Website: apple-inc
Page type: payment
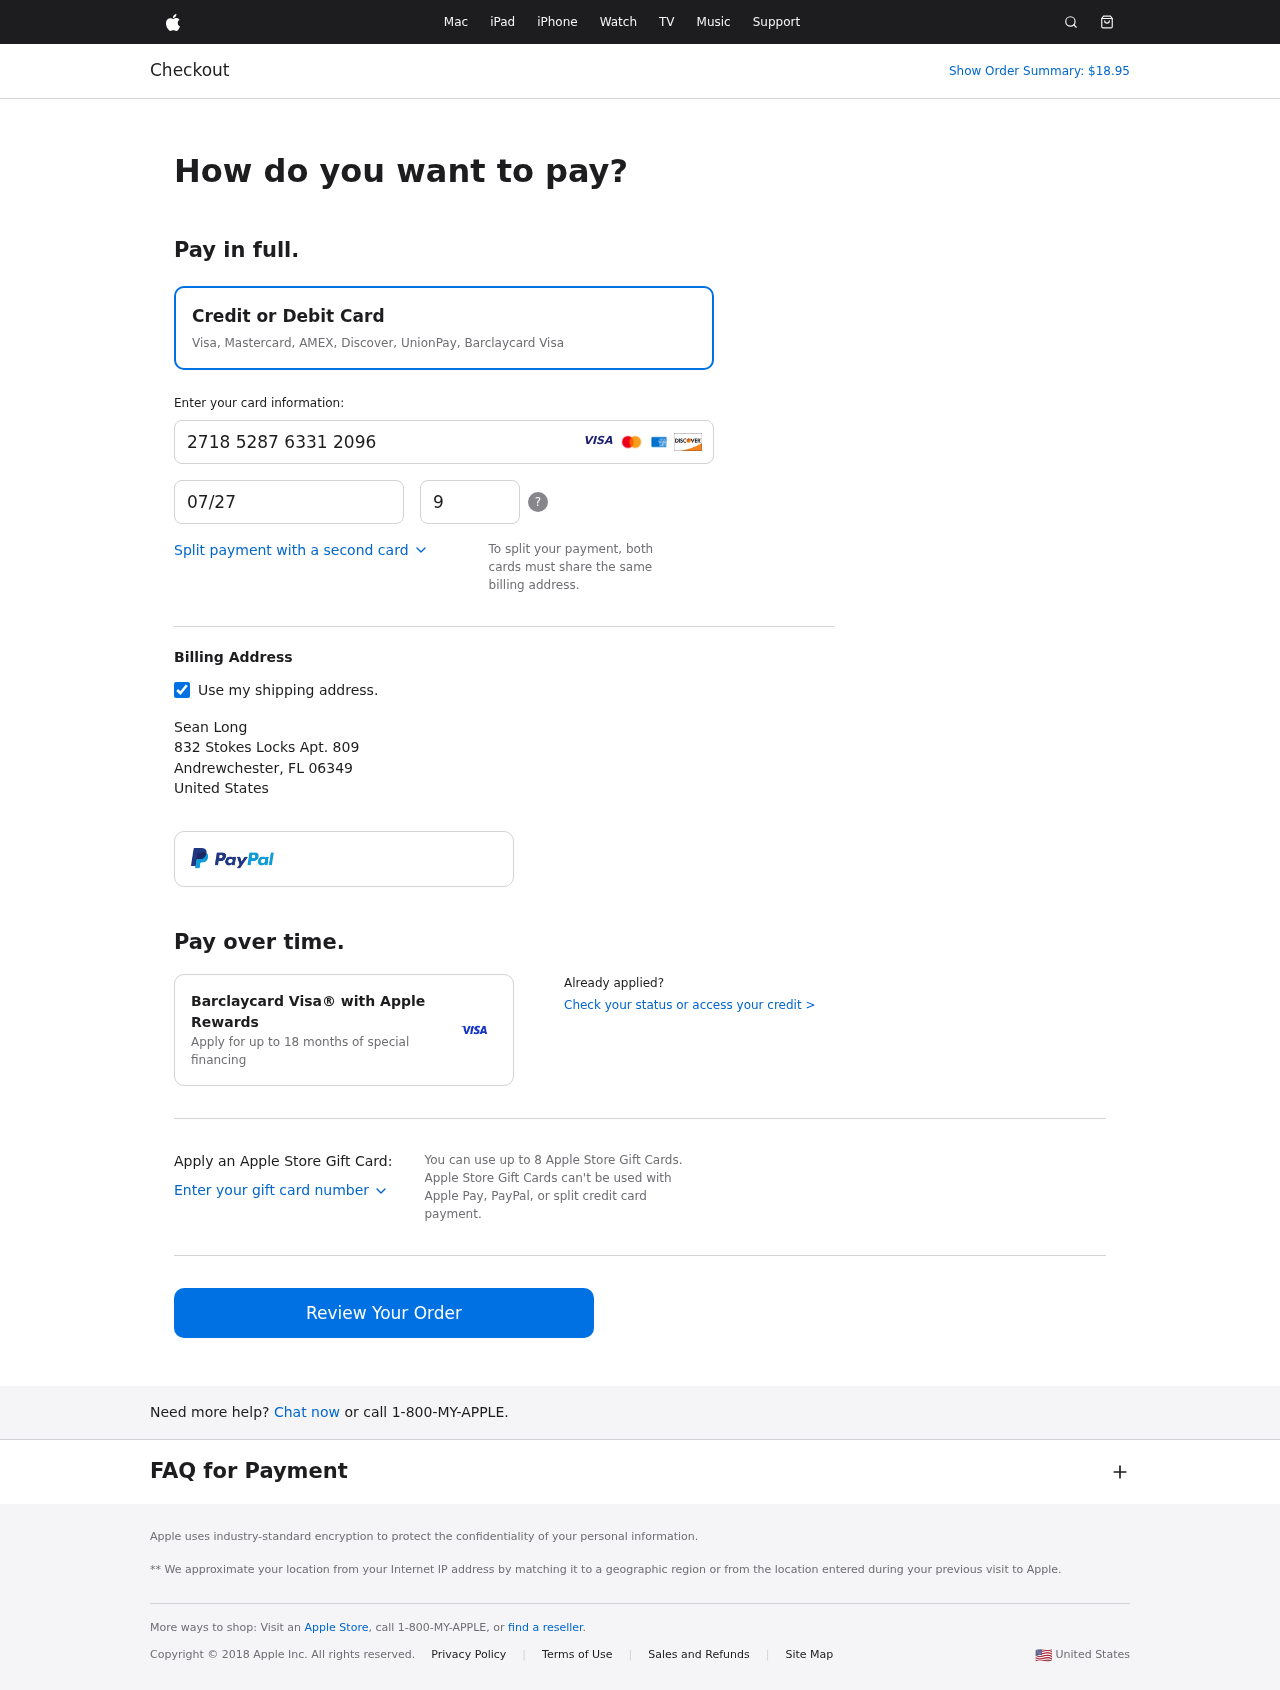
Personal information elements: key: PII_CARD_CVV
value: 999
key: PII_CARD_EXPIRY
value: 07/27
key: PII_CARD_NUMBER
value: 2718 5287 6331 2096
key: PII_CITY
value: Andrewchester
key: PII_COUNTRY
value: United States
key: PII_FULLNAME
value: Sean Long
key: PII_POSTCODE
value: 06349
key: PII_STATE_ABBR
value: FL
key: PII_STREET
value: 832 Stokes Locks Apt. 809
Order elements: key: ORDER_TOTAL
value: Show Order Summary: $18.95